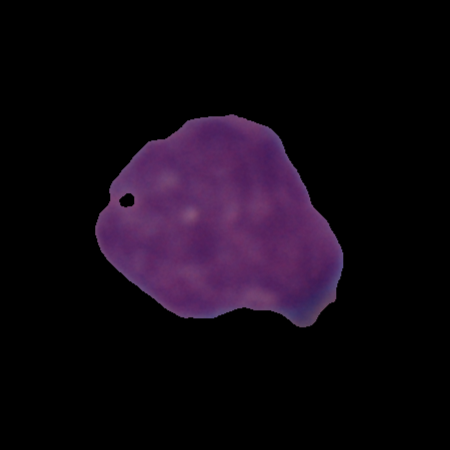
Label: cancer